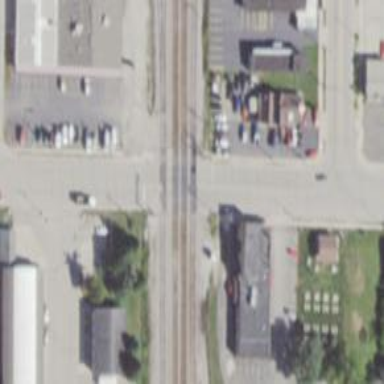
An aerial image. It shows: Railway crossing.